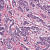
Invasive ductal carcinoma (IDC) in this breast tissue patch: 1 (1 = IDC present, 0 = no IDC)